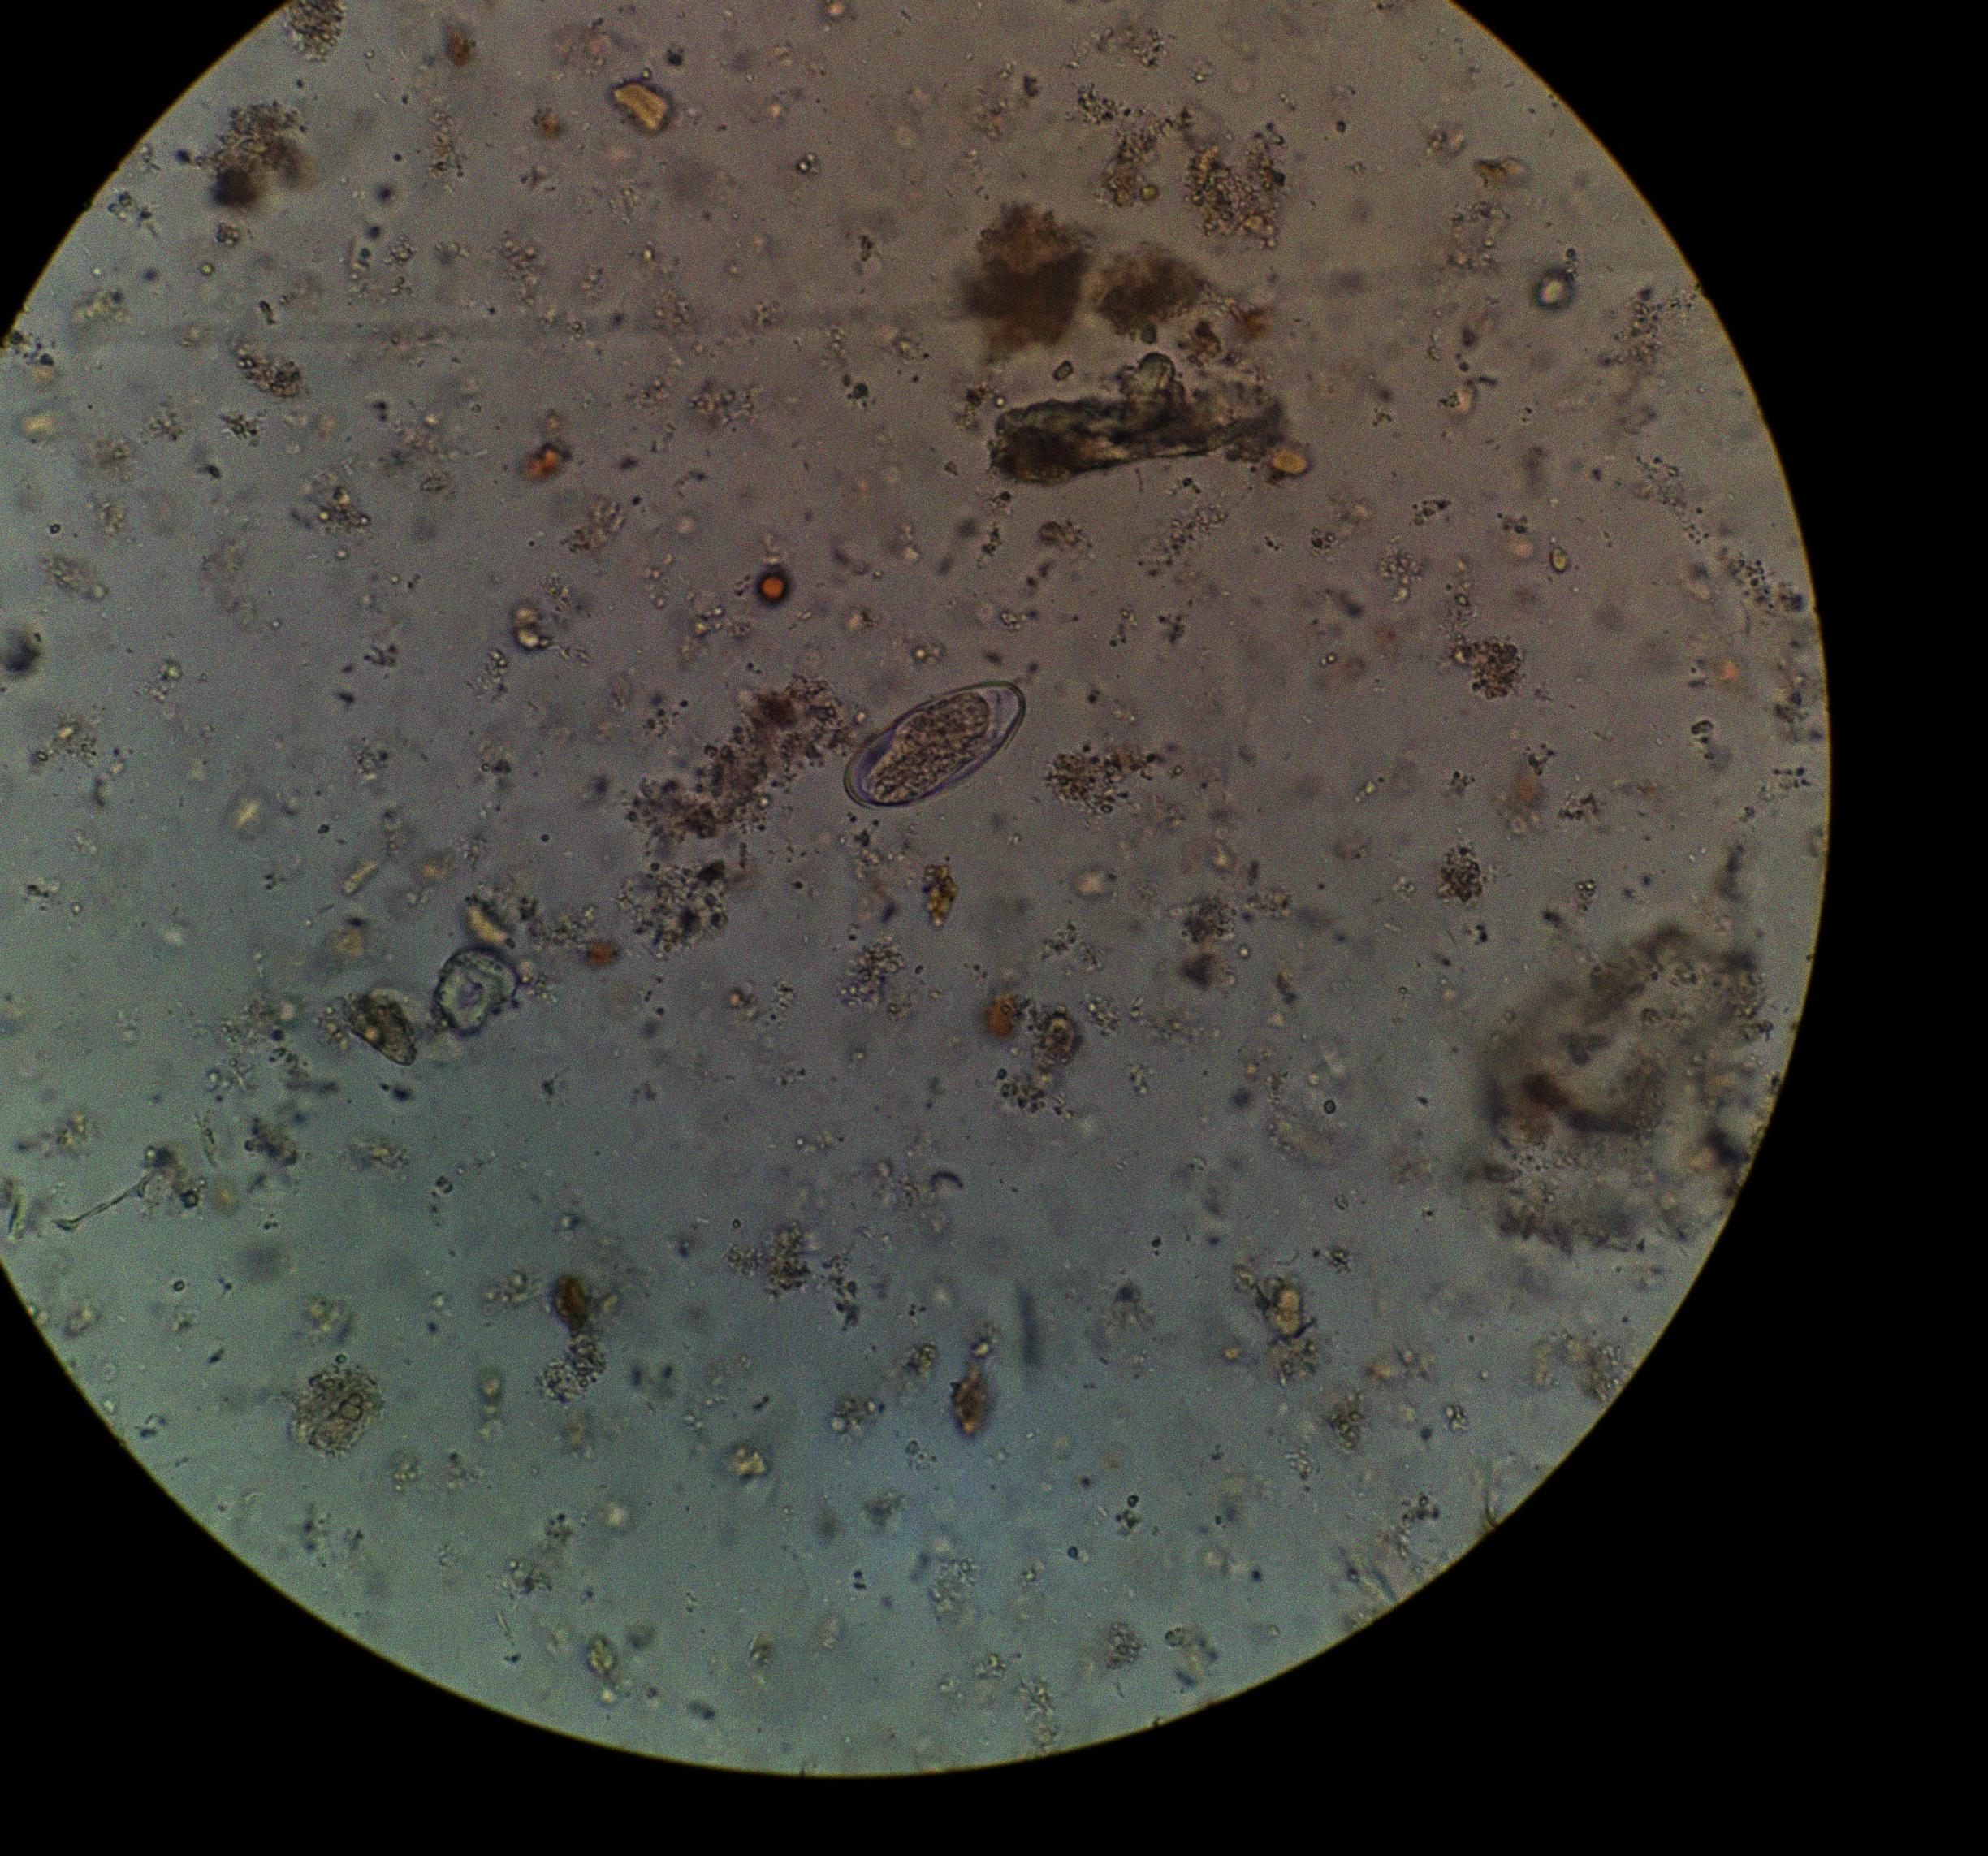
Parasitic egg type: Enterobius vermicularis